Question: I have a RecyclerView that each item in it is basically a square with a header and space under it for the sub list view that i want. So each item in the main list will have a list in it with items from a xml that i made (and handle it with an custom adapter of Product Objects).
the main ListView is working but how can i configure the subList to work in the main list's item.
In the example picture - items 0,1 and 2 are items of the main list and the outcome i want is like i added by paint under Item 0. By adding more rows the item 0 (the first item in the main list) will expand downwards.
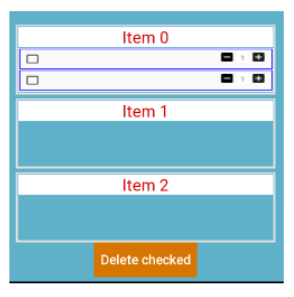
Answer: You can create a LinearLayout with vertical orientation and add each element to this LinearLayout
'''
LinearLayout linearLayout = new LinearLayout(this);
ViewGroup.LayoutParams params = new ViewGroup.LayoutParams(...);
linearLayout.setLayoutParams(params);
for (int i = 0; i < countOfElements; i++)
{
View view = ...
...
linearLayout.addItem(view);
}
mainList.addItem(linearLayout);
'''
Do it for each element
Do not place listview into listview